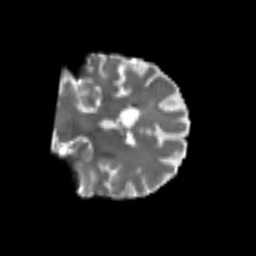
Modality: T2w
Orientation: coronal
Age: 60
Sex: male
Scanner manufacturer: siemens
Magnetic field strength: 3 T
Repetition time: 4.999 s
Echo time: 0.07946 s